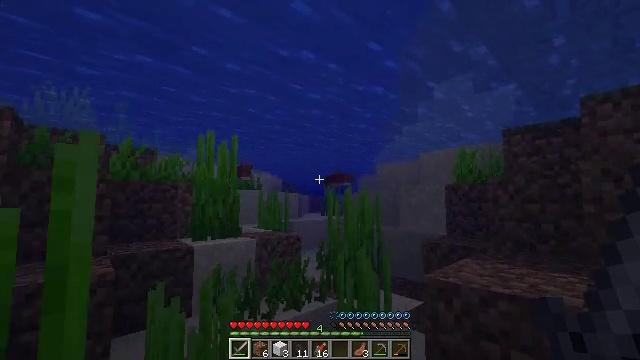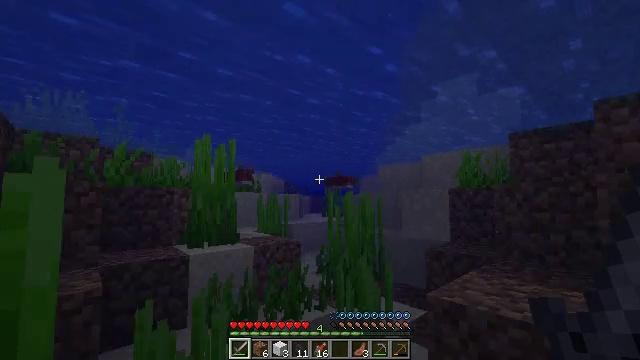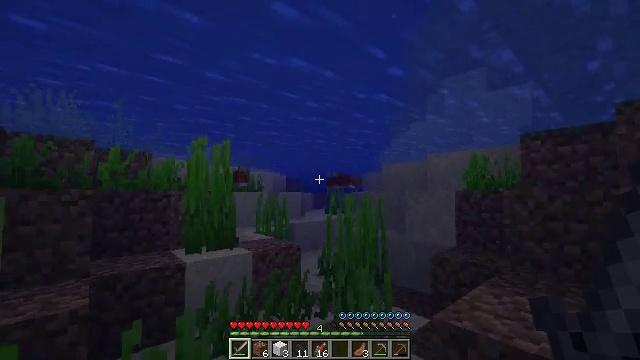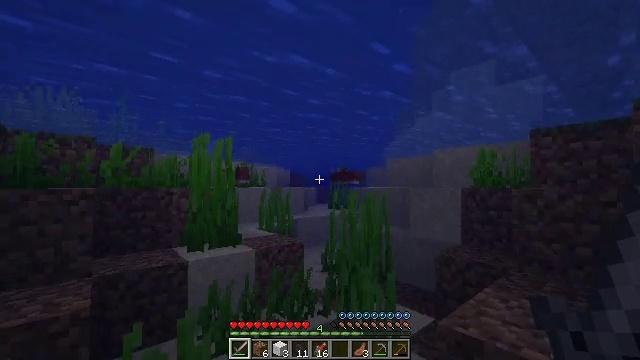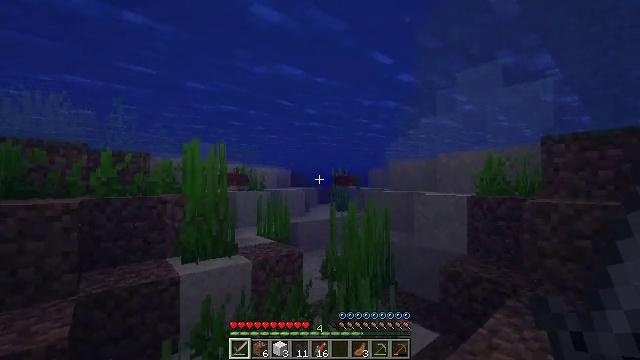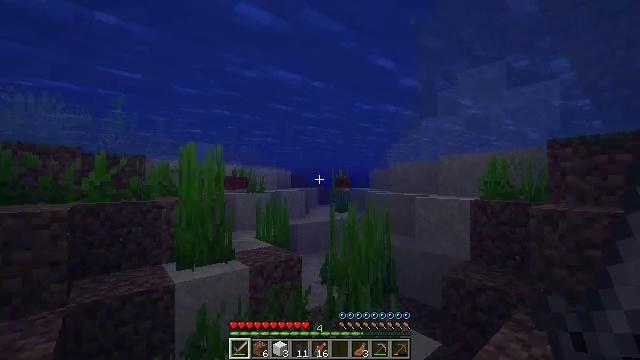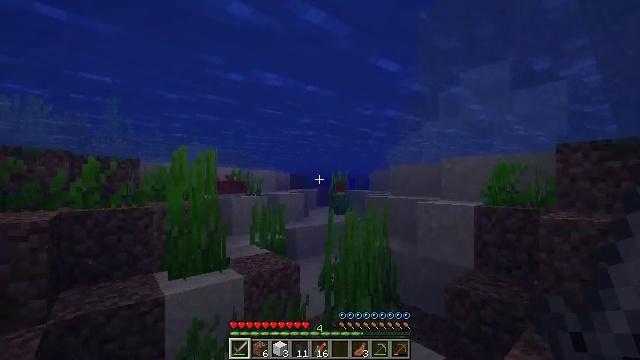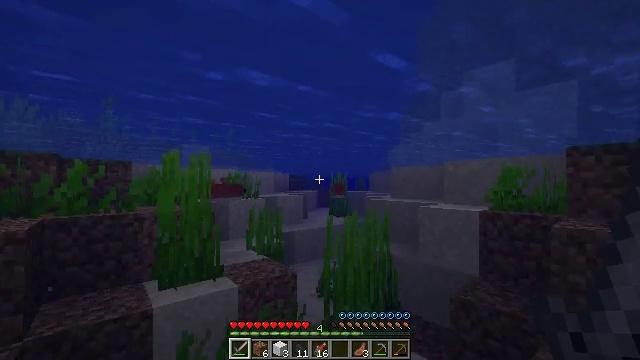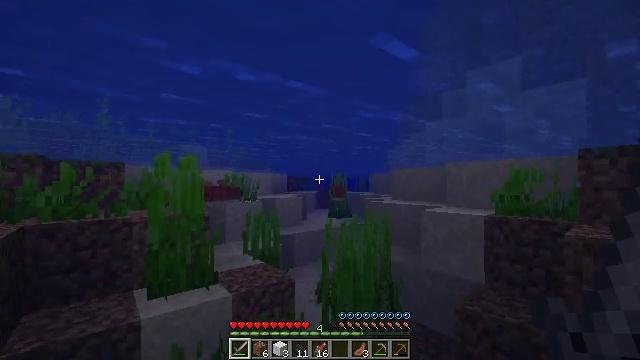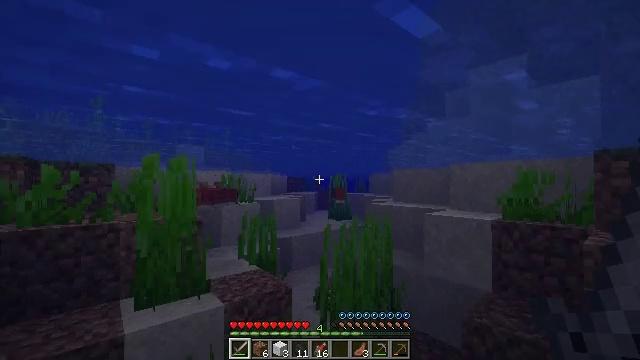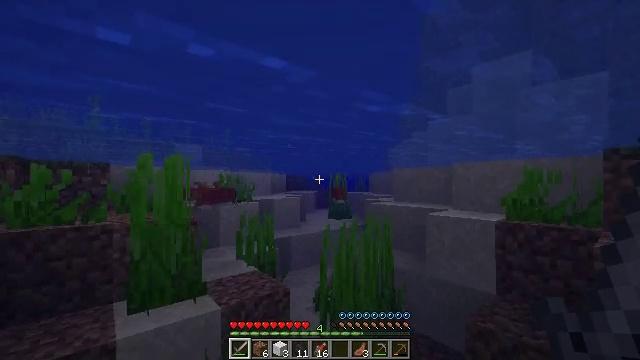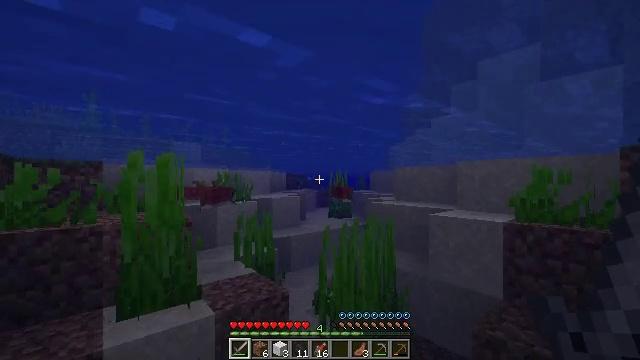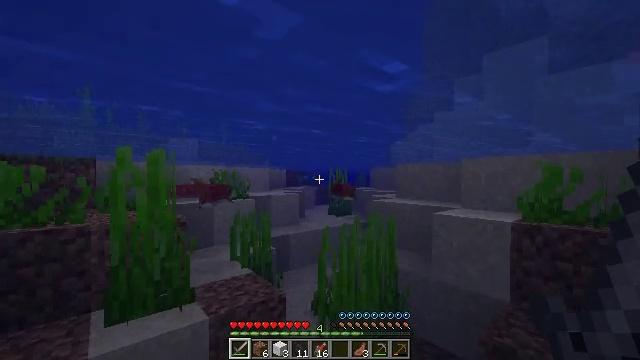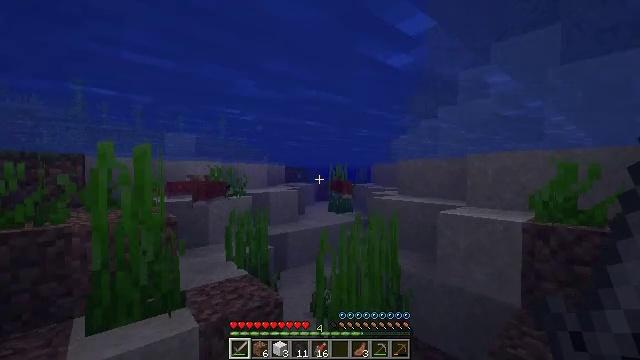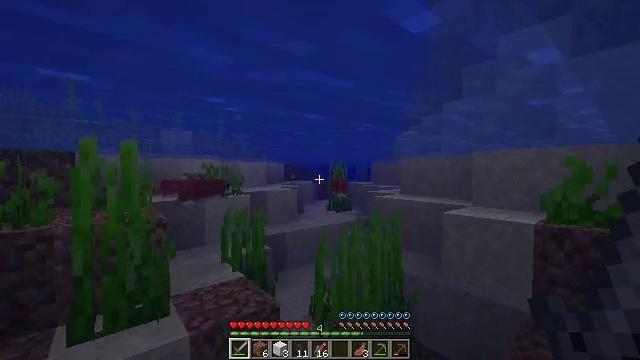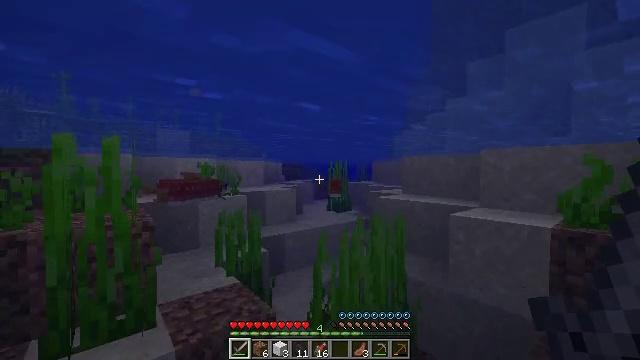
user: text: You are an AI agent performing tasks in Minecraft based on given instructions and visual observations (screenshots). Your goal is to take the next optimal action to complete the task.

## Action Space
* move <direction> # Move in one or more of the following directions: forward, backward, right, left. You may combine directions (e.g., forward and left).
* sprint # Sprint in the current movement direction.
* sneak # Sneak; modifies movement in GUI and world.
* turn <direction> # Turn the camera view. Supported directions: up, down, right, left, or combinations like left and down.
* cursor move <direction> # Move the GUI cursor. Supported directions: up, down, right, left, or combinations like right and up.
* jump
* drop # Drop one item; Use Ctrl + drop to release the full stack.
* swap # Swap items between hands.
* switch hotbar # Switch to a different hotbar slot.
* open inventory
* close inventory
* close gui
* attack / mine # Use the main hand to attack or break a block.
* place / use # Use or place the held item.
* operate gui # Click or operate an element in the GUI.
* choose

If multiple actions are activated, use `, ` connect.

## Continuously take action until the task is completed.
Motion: motion action
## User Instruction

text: Fish and kill the salmon.
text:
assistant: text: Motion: move forward, jump
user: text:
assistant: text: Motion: move forward, turn down, jump
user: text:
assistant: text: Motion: move forward, turn down, jump
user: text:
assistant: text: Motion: move forward
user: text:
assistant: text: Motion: move forward
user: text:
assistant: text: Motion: move forward
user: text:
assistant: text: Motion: move forward
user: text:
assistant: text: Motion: move forward
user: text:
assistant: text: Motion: move forward
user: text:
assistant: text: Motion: move forward
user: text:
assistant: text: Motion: move forward
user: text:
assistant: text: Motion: move forward
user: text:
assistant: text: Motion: move forward
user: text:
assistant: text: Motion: move forward
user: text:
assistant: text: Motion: move forward
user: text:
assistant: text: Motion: move forward
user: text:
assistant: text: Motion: move forward
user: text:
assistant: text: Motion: move forward
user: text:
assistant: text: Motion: move forward, turn left
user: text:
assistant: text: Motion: move forward, turn left
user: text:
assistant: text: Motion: move forward, turn left
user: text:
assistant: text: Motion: move forward, turn left
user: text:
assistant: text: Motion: move forward, turn left
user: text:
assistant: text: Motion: move forward, turn left
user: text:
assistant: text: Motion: move forward
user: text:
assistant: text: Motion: move forward
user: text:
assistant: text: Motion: move forward, turn left
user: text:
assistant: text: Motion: move forward
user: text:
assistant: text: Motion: move forward, turn left and down
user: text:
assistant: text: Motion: move forward, turn right and down